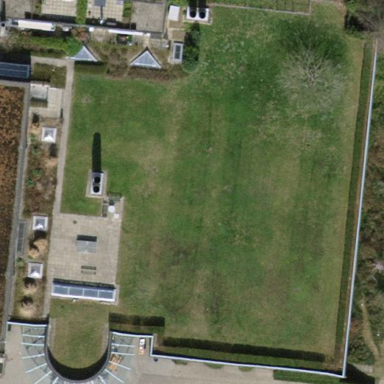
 designed as sports centre with grass roof."